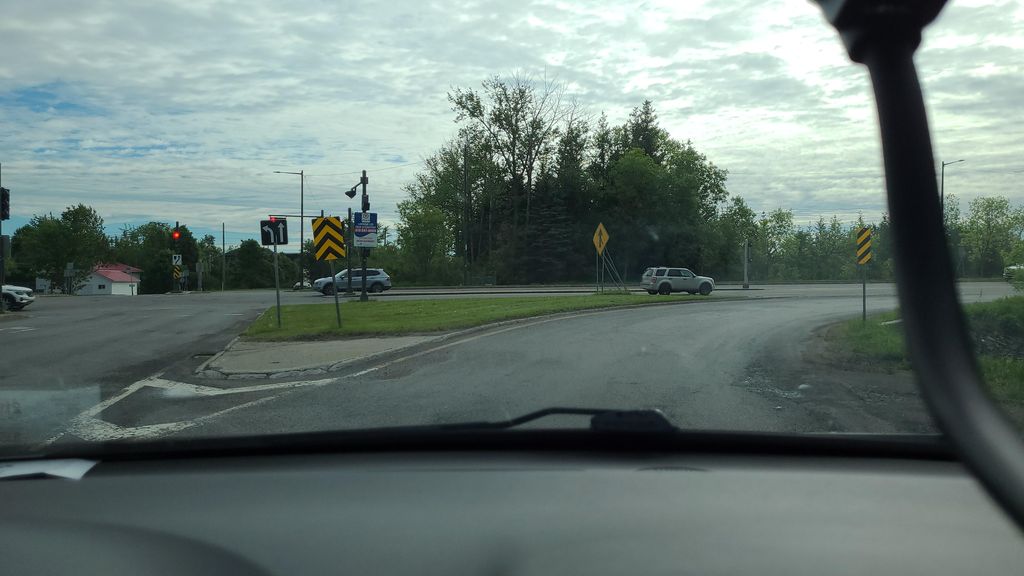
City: quebec_city